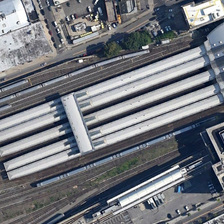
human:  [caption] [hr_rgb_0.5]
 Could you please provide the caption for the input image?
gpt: some buildings and several green trees are in two sides of a railway station .

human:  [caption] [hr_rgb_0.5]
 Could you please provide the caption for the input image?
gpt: some buildings and several green trees are in two sides of a railway station .

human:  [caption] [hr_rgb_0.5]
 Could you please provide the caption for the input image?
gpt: some buildings and several green trees are in two sides of a railway station .

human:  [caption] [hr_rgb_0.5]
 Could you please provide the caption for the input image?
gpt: some buildings and several green trees are in two sides of a railway station .

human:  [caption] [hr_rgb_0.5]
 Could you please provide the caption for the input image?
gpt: some buildings and several green trees are in two sides of a railway station .